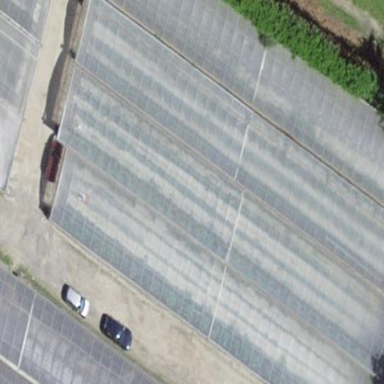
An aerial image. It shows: Greenhouse.